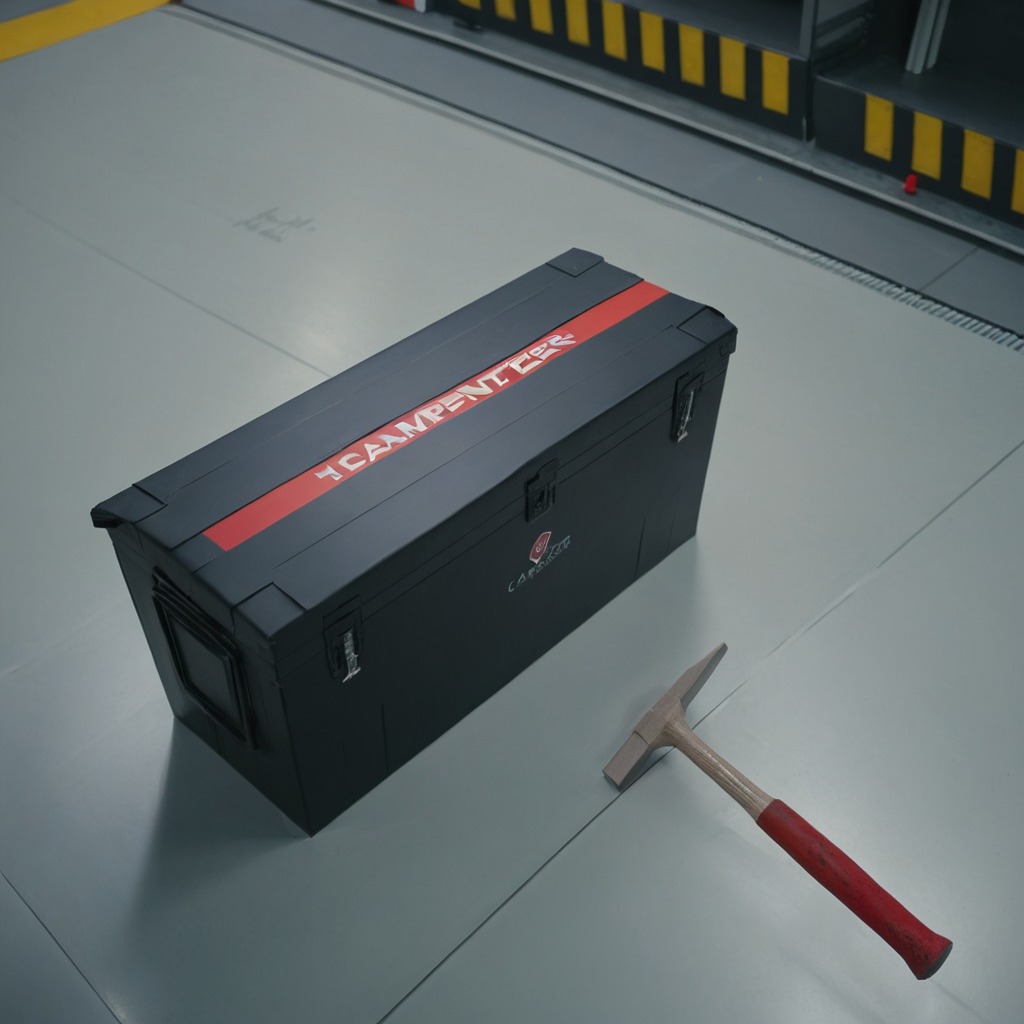
A hammer is lying on a toolbox surface in an airplane hangar workshop 8K.